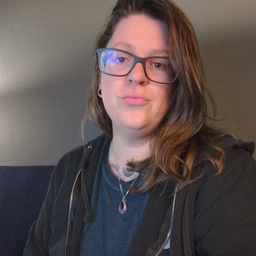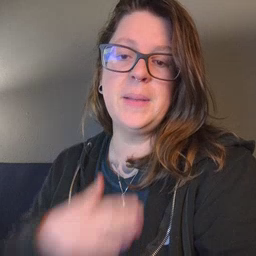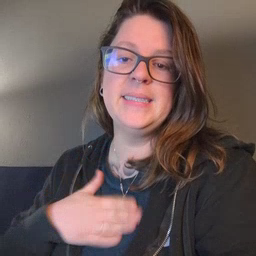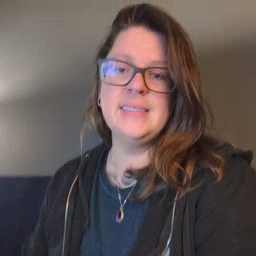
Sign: happy